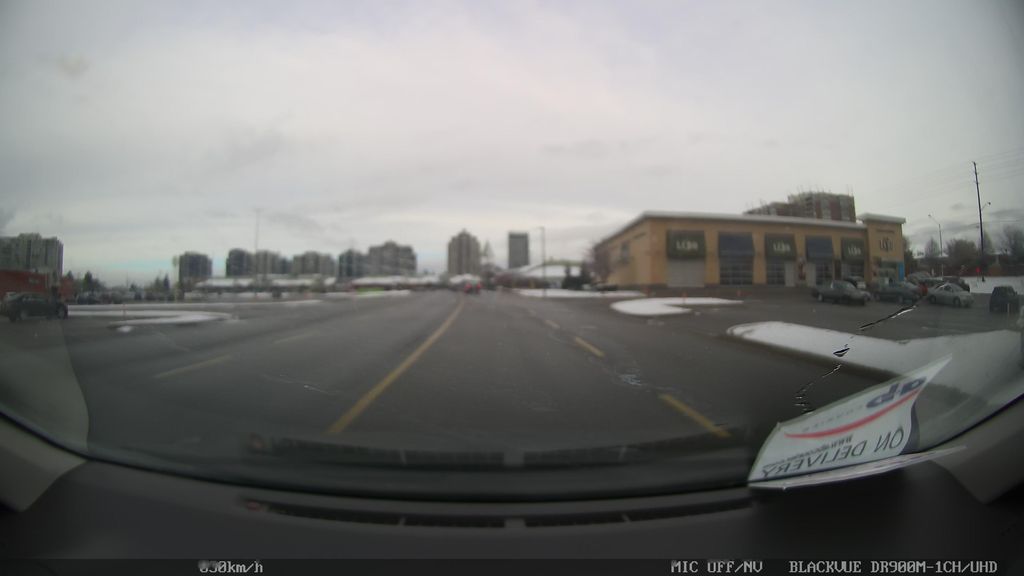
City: toronto